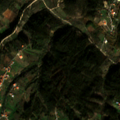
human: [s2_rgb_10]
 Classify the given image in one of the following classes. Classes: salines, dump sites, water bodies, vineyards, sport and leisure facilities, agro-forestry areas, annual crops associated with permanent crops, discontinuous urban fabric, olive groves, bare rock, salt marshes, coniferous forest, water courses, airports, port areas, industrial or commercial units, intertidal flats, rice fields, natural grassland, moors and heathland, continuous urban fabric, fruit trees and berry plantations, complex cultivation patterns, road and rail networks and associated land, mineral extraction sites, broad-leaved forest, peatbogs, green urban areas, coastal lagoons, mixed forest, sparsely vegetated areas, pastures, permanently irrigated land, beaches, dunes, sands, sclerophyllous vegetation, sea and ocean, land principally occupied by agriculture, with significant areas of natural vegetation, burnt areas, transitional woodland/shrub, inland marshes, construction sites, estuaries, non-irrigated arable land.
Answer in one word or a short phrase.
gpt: olive groves, annual crops associated with permanent crops, land principally occupied by agriculture, with significant areas of natural vegetation, broad-leaved forest, mixed forest